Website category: university
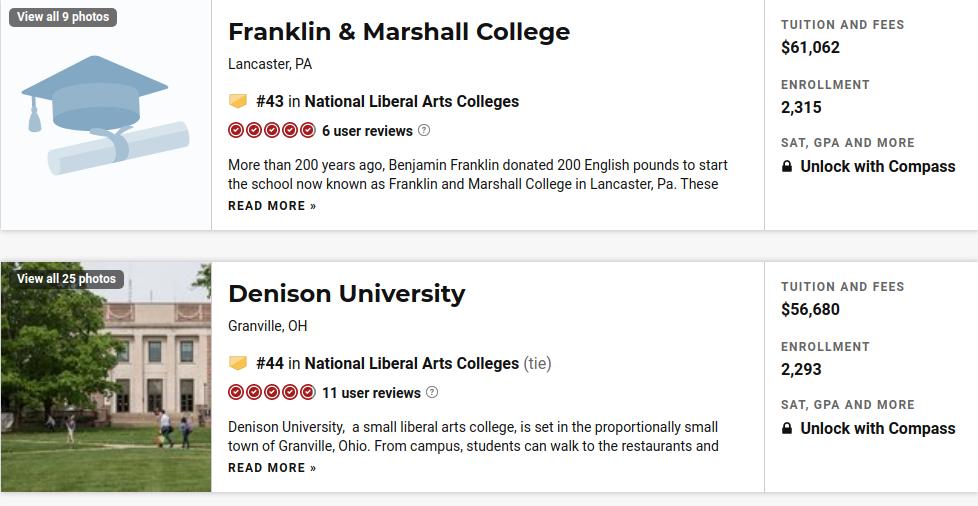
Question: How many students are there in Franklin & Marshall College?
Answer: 2,315

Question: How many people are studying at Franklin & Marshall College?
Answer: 2,315

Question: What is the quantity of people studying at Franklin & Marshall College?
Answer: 2,315

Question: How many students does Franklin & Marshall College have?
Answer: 2,315

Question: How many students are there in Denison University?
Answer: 2,293

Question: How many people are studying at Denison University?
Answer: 2,293

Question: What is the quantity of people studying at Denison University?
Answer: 2,293

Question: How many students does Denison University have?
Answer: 2,293

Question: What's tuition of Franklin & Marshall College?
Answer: $61,062

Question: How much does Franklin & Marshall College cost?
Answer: $61,062

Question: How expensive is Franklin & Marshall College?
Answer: $61,062

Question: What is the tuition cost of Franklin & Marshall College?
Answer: $61,062

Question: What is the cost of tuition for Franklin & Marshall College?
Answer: $61,062

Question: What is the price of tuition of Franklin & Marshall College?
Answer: $61,062

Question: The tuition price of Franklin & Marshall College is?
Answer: $61,062

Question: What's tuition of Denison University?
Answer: $56,680

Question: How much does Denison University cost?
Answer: $56,680

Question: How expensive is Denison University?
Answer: $56,680

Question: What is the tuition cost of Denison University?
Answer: $56,680

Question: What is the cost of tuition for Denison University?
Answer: $56,680

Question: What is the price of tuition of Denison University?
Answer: $56,680

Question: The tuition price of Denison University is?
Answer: $56,680

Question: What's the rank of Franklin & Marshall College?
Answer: #43

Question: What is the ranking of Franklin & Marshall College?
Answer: #43

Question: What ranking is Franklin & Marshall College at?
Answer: #43

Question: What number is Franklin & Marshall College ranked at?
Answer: #43

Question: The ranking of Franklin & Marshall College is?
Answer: #43

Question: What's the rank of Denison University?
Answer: #44

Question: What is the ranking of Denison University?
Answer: #44

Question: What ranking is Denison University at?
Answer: #44

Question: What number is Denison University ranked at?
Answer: #44

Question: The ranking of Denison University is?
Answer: #44

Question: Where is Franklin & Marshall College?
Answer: Lancaster, PA

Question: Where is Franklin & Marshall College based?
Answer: Lancaster, PA

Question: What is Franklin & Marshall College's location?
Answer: Lancaster, PA

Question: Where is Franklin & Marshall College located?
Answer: Lancaster, PA

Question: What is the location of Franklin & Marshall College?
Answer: Lancaster, PA

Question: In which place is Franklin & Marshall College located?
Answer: Lancaster, PA

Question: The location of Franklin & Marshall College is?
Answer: Lancaster, PA

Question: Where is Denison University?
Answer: Granville, OH

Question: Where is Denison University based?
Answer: Granville, OH

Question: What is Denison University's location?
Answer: Granville, OH

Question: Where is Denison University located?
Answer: Granville, OH

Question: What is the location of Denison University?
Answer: Granville, OH

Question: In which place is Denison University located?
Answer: Granville, OH

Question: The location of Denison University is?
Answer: Granville, OH

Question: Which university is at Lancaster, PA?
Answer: Franklin & Marshall College

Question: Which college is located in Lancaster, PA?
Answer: Franklin & Marshall College

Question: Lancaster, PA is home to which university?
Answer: Franklin & Marshall College

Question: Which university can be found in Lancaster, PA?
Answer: Franklin & Marshall College

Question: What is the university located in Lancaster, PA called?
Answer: Franklin & Marshall College

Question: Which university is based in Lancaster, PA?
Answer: Franklin & Marshall College

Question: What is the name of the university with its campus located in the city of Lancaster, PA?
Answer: Franklin & Marshall College

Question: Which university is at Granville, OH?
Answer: Denison University

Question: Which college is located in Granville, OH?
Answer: Denison University

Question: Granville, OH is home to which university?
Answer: Denison University

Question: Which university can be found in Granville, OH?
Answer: Denison University

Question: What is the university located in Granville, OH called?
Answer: Denison University

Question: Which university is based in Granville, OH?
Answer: Denison University

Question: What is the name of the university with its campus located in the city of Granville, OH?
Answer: Denison University

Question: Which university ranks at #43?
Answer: Franklin & Marshall College

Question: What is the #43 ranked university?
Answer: Franklin & Marshall College

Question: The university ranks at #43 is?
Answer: Franklin & Marshall College

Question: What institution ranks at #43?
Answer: Franklin & Marshall College